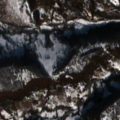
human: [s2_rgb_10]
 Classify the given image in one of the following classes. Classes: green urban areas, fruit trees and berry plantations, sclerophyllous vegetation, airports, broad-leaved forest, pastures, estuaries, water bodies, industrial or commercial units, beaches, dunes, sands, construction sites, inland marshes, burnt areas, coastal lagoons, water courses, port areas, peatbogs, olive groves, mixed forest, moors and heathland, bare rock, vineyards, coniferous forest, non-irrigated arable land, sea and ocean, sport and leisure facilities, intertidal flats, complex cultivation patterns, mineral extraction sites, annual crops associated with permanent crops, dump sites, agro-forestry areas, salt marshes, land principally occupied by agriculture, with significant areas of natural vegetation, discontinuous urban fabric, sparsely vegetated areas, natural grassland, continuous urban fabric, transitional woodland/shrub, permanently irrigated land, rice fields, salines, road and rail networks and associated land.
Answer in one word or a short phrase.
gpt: broad-leaved forest, natural grassland, transitional woodland/shrub